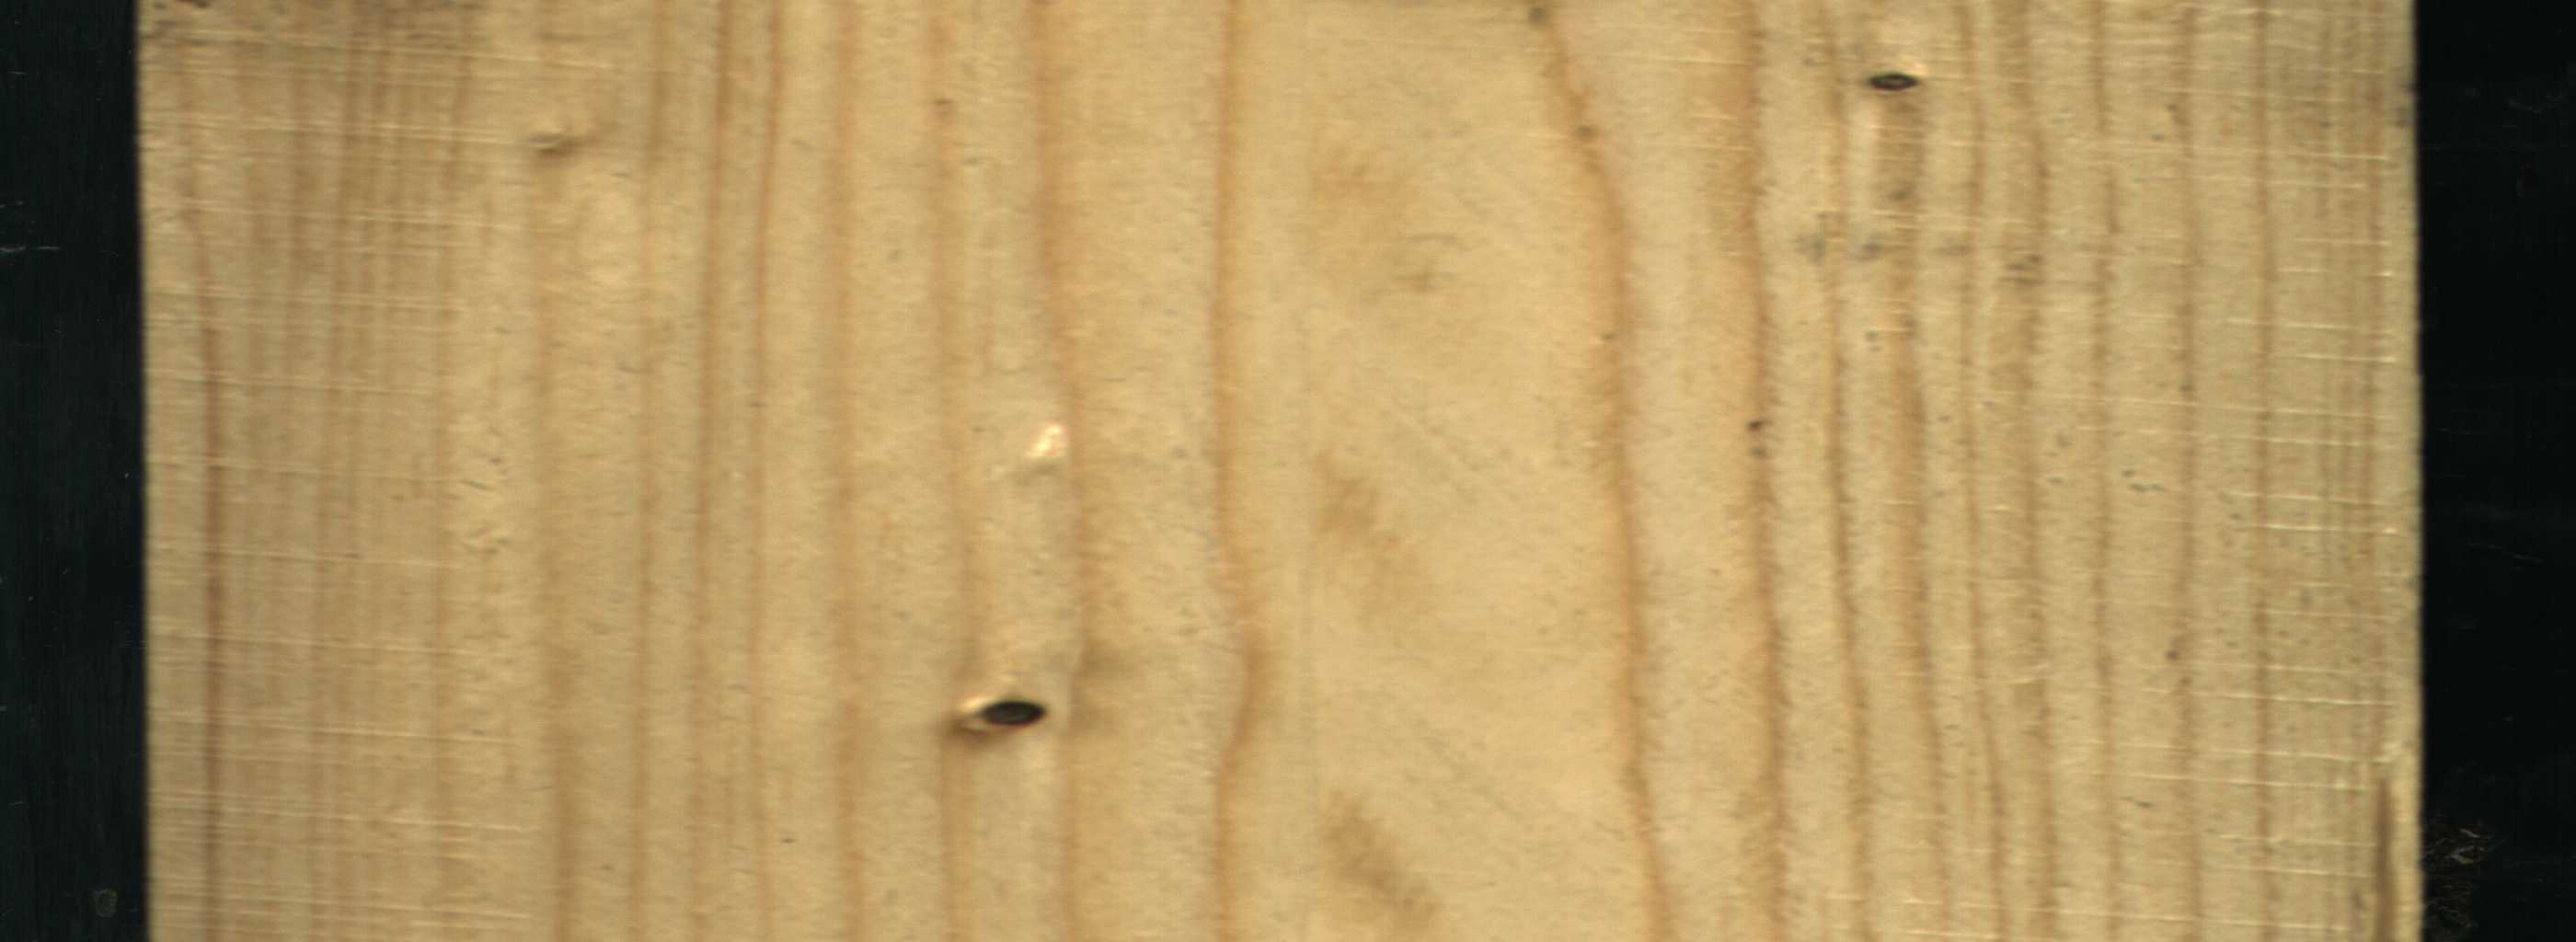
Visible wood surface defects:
Dead_Knot
Dead_Knot